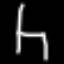
Label: chair